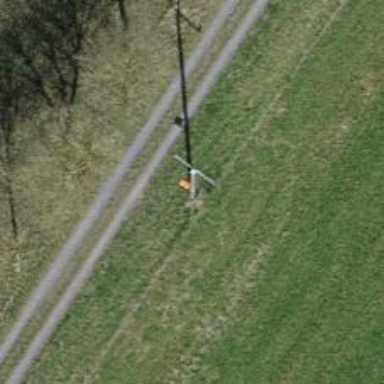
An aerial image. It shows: Pole with roofed pipeline marker.